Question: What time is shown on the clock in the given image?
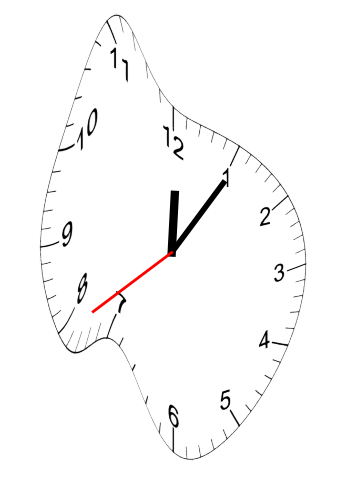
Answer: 12:05:39